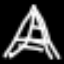
Label: The Eiffel Tower